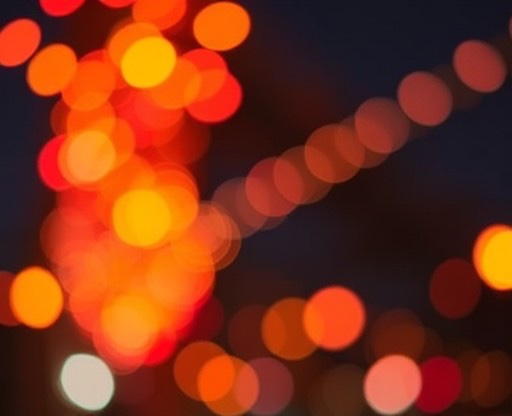
Category: Congratulations